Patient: sex F, age 46
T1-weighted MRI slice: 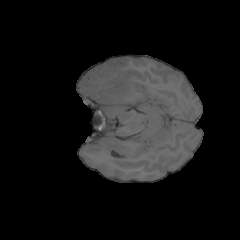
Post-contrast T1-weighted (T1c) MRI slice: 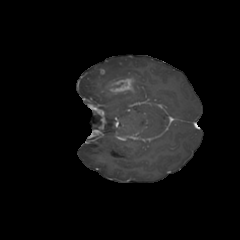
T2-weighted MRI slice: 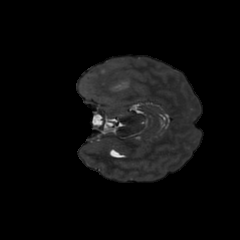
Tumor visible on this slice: yes
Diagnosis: Glioblastoma, IDH-wildtype
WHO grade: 4